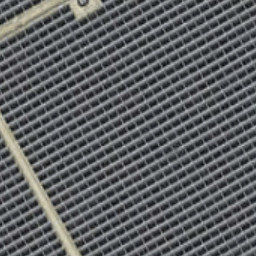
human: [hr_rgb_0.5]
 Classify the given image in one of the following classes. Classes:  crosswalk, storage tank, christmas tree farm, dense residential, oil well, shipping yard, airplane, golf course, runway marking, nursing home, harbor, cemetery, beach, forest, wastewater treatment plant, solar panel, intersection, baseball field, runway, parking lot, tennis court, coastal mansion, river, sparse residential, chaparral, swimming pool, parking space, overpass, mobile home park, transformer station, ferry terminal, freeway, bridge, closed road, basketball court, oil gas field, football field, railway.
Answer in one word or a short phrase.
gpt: solar panel